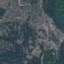
Land use / land cover: HerbaceousVegetation